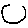
Label: moon